Field crop: maize
Growth stage: 1
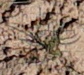
Species: lolium